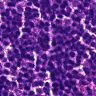
Metastatic tissue present: no